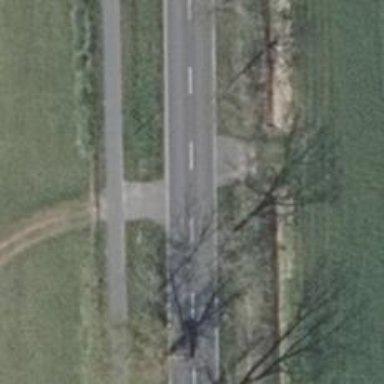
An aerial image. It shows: Secondary road with asphalt surface.